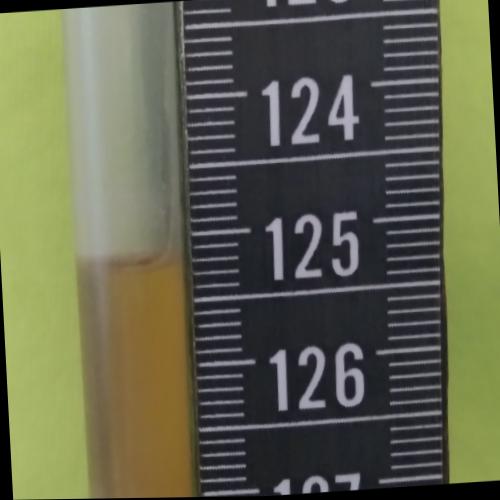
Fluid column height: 125.2 cm